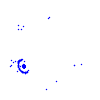
Particle: kaon